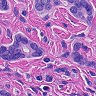
Metastatic tissue present: yes